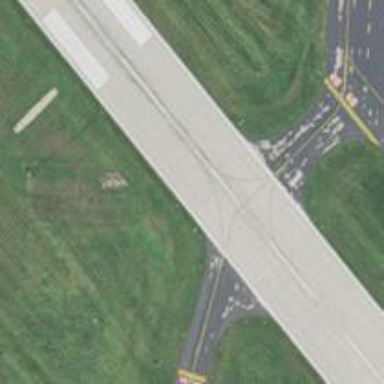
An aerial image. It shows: Image of taxiway at airport.